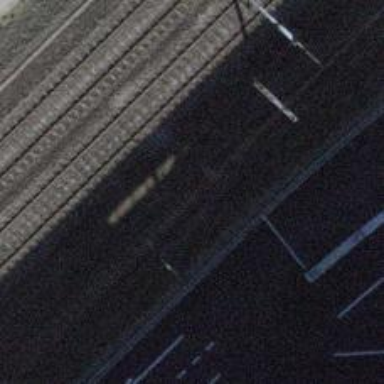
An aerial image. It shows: Single railway spur track.